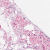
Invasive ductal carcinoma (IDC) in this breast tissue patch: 0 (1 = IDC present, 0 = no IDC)